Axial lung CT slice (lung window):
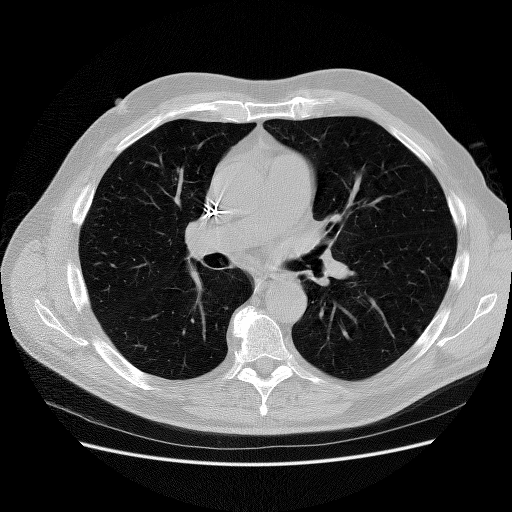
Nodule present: no